Question: As a result of the previous code, I have two lists.
How can I make a plot with letters from "lab" (one by one) on the X-axis, and corresponding numbers from list 'val' - on the Y axis?
I tried:
'''
lab = ['a', 'b', 'c', 'a', 'b', 'c']
val = [1, 2, 4, 1, 2, 4]
from matplotlib import pyplot as plt
plt.bar(lab, val)
'''
It plots each letter only once.

And I want it to plot the whole sequence letter by letter.
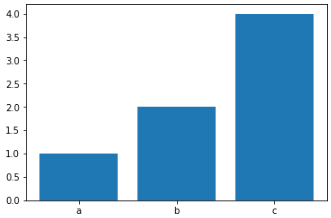
Answer: You can use indexes, and then just set the xticks labels like:
'''
lab = ['G', 'U', 'U', 'U', 'U', 'U', 'C', 'A', 'U', 'U', 'U', 'R', 'G', 'C', 'N']
lab_x = [i for i in range(len(lab))]
val = [1, 1, 1, 1, 1, 1, 1, 1, 1, 1, 1, 2, 1, 1, 4]
from matplotlib import pyplot as plt
plt.bar(lab_x, val)
plt.xticks(lab_x, lab)
'''